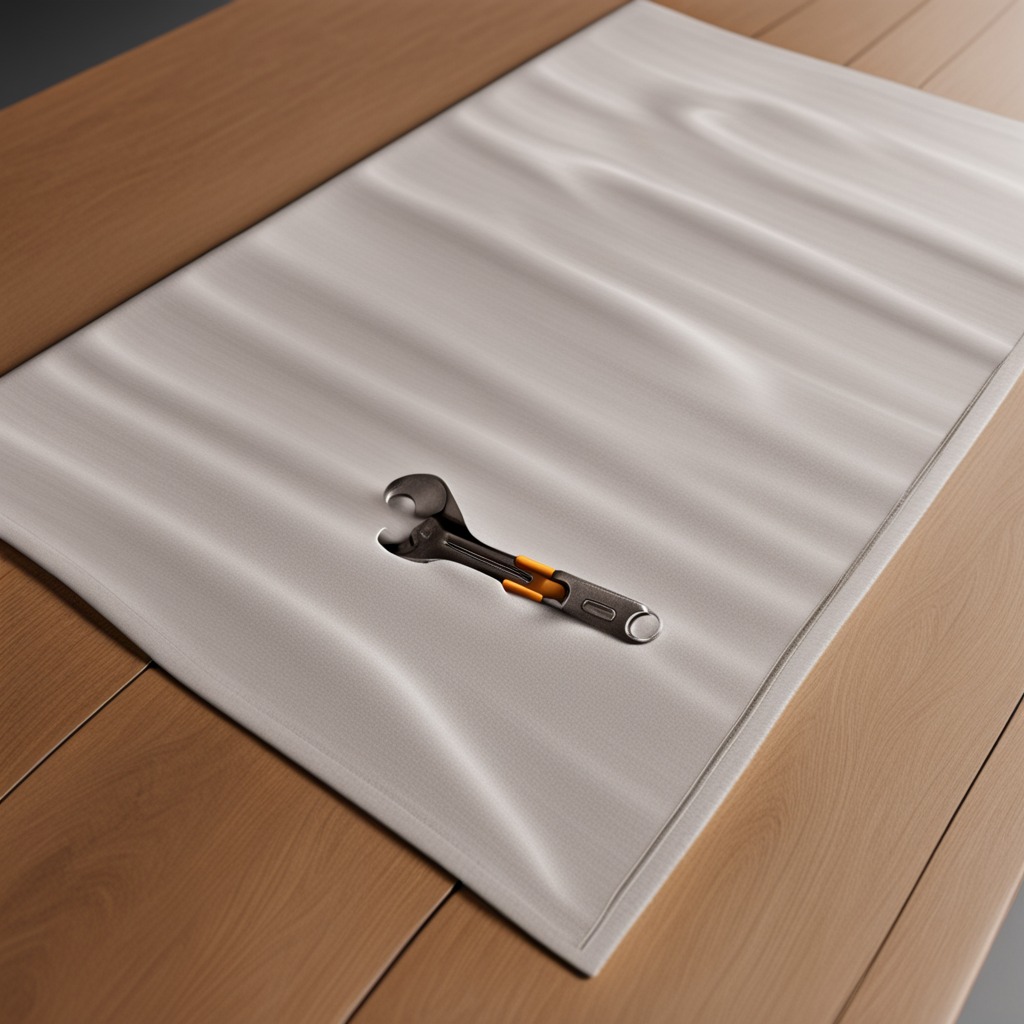
An wrench is lying on a wooden table in an outdoor workshop.